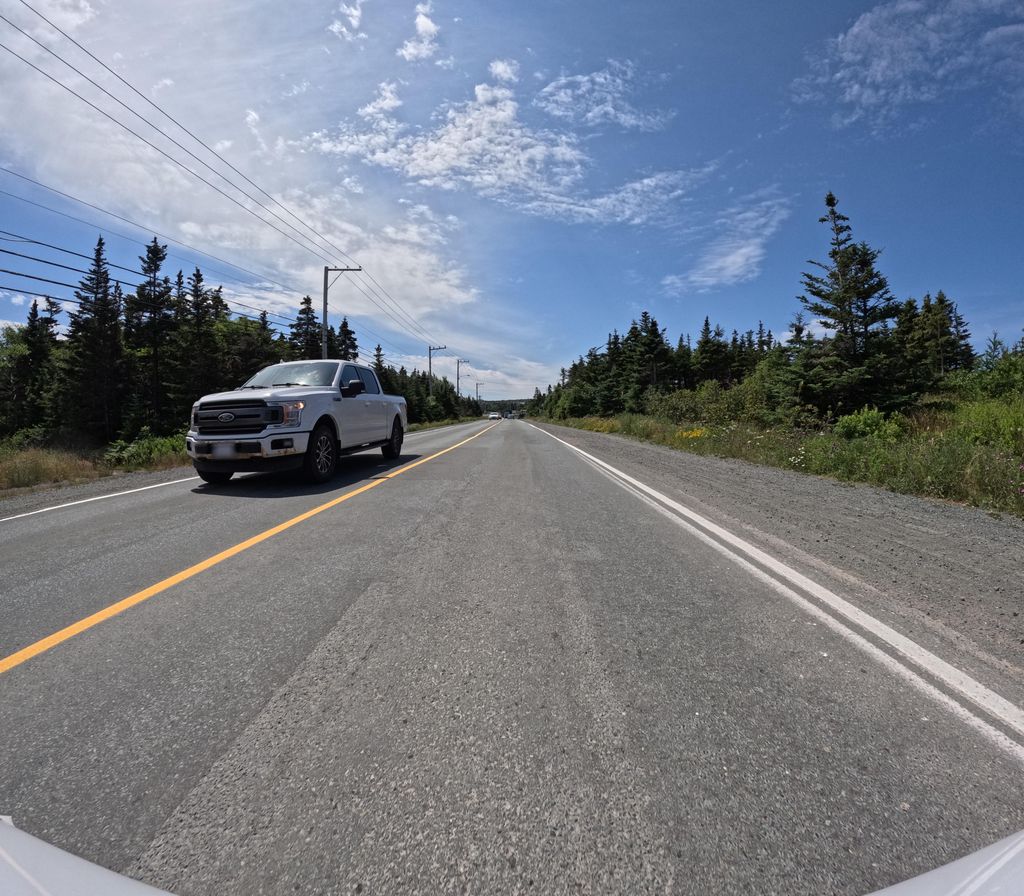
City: st_johns